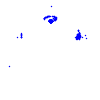
Particle: electron